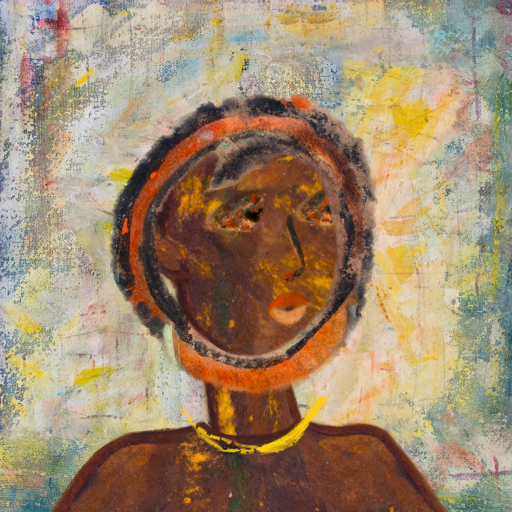
Background: Irani, Head And Neck Side: Comrade, Face Side: Gypsy_Queen, Bust: Comrade, Hair Side: Childish, Head Accessory: Blank, Second Necklace: Blank, Necklace: Irani_1, Baby: Blank